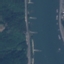
Label: River